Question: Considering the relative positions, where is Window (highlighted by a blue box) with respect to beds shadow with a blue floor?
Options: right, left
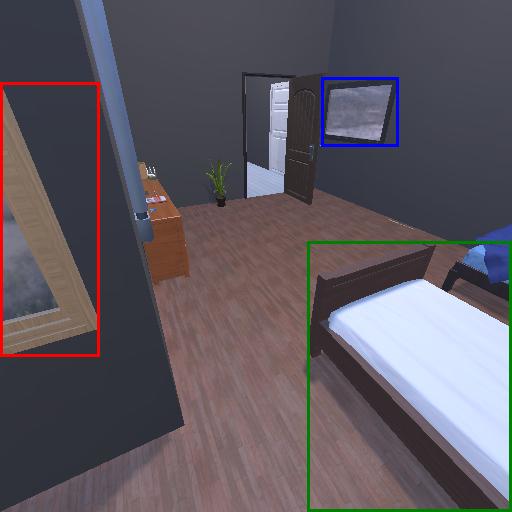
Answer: right